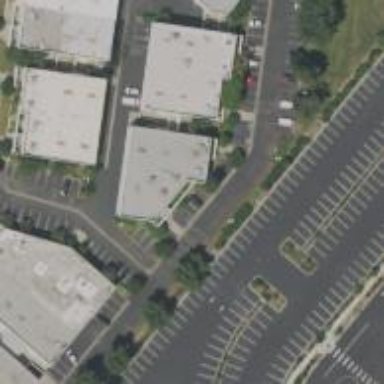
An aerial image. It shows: Parking space is available.